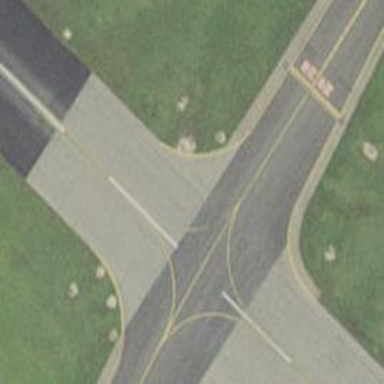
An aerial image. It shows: Image of taxiway at airport.